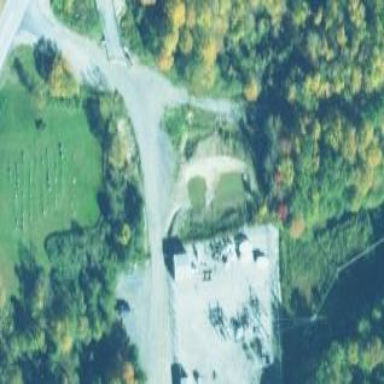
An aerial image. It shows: Distribution level power substation.